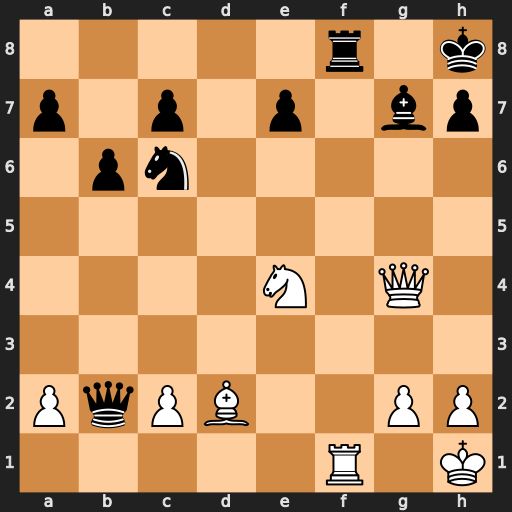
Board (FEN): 5r1k/p1p1p1bp/1pn5/8/4N1Q1/8/PqPB2PP/5R1K
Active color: w
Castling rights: -
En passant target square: -
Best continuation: Rxf8+ Bxf8 Bc3+ Qxc3 Nxc3